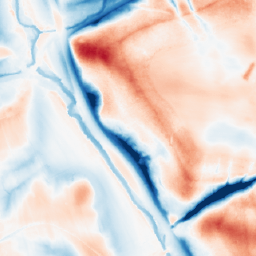
Category: classical
Decomposition family: uniform
Decomposition parameters: size: 50
Upsampling method: nearest
Upsampling parameters: scale: 2
Upsampling scale: 2